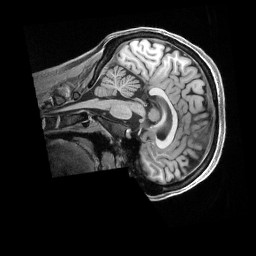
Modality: T1w
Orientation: sagittal
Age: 40
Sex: female
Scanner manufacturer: siemens
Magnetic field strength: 3 T
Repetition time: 2.5 s
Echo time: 0.00296 s